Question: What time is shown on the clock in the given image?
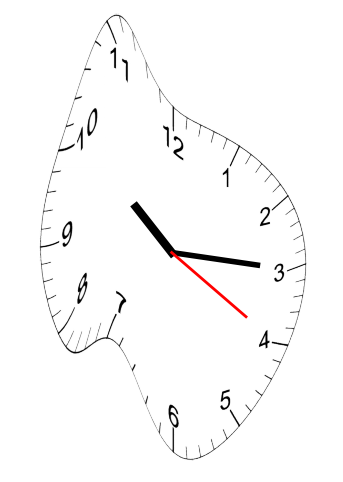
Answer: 10:15:20